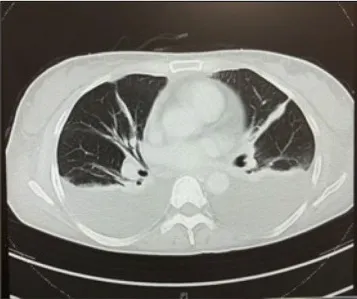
Thoracic ascites and generalized edema and the diagnostic criteria for TAFRO syndrome. Computed tomography image of the chest.
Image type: radiology (ct)